Interaction volume radius: 5 \u00c5
Interaction volume height: 10 \u00c5
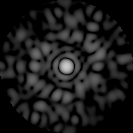
Disorder parameter: 0.8841